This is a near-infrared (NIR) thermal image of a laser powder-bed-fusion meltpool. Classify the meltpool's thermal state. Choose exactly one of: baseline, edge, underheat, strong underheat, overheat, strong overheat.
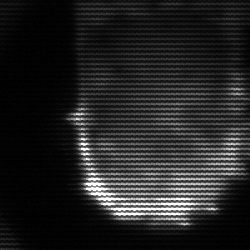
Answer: baseline